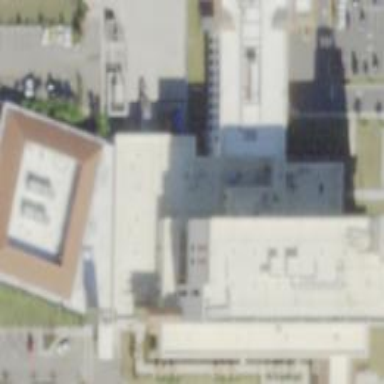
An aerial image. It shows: Healthcare facility identified as hospital.